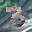
Label: 3